Field crop: maize
Growth stage: 2
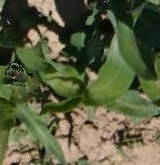
Species: maize